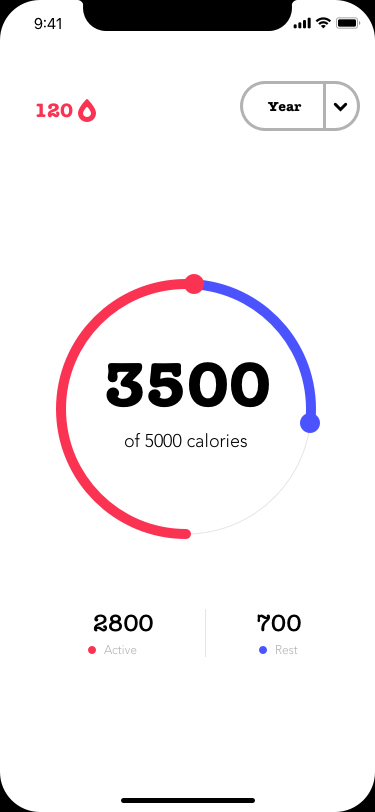
Text in this UI design:
3500
of 5000 calories
2800
Active
700
Rest
120